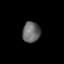
Tissue: lung
Cell type: Endothelial cells
Senescence score: 0.5585
Nuclear area (px): 362
Mean DAPI intensity: 104.061